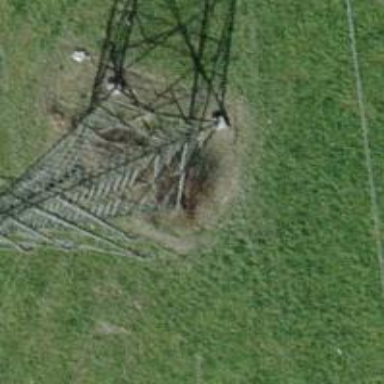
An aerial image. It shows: Power tower.